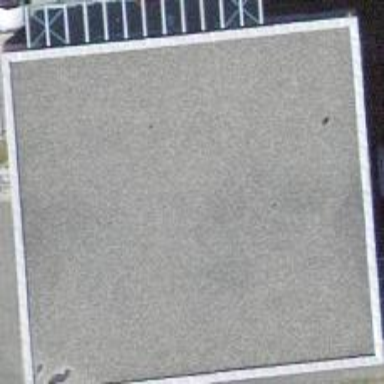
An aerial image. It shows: Building with flat roof.